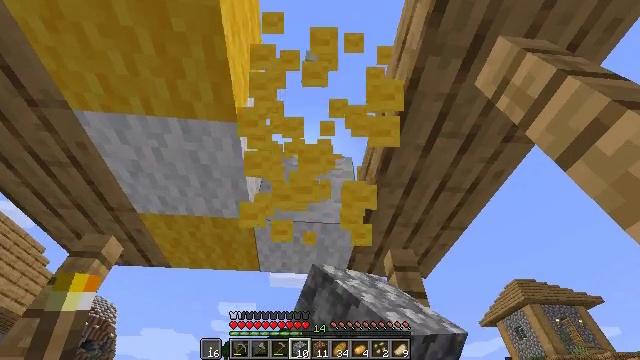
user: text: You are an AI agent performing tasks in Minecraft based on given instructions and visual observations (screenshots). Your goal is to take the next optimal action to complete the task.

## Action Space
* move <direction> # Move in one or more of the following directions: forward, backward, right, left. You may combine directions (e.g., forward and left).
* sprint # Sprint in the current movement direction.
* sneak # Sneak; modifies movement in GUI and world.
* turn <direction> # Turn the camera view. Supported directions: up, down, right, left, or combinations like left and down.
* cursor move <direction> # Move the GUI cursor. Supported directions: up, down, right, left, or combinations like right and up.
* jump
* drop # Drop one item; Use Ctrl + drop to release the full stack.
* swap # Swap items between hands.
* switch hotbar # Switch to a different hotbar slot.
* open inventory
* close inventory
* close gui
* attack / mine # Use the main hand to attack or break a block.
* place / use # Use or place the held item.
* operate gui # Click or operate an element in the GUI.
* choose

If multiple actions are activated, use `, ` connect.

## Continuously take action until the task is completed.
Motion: motion action
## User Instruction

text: Attack the yellow wool block to mine it.
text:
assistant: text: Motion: attack / mine